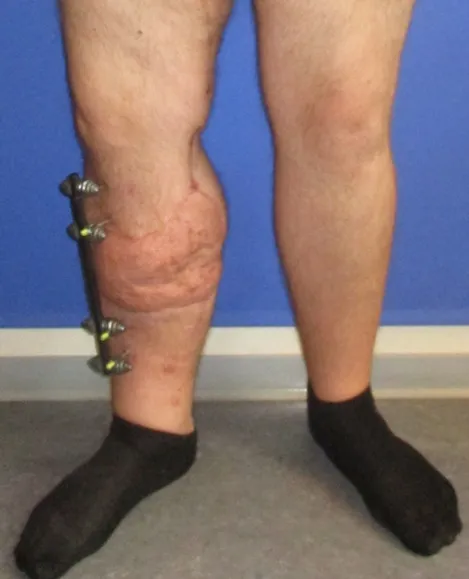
Postoperative result after 6 months, frontal view.
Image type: medical_photograph (skin_photograph)